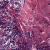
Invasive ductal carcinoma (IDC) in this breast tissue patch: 0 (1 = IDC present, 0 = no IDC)